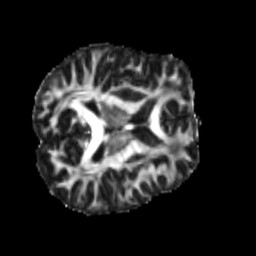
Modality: FA
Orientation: axial
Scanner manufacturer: siemens
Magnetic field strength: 3 T
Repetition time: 4 s
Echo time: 0.0594 s